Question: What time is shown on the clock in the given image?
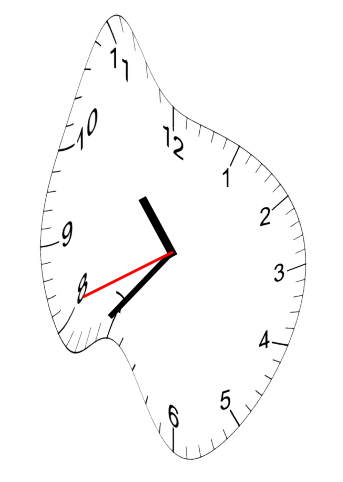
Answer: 10:36:41